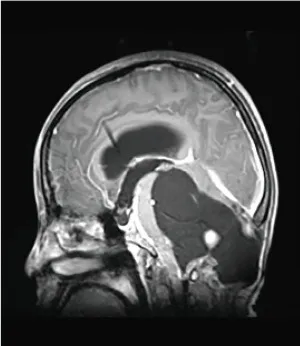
A preoperative enhanced MRI showed multiple cystic and solid lesions within both cerebellar hemispheres, resulting in compression of the fourth ventricle.
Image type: radiology (mri)